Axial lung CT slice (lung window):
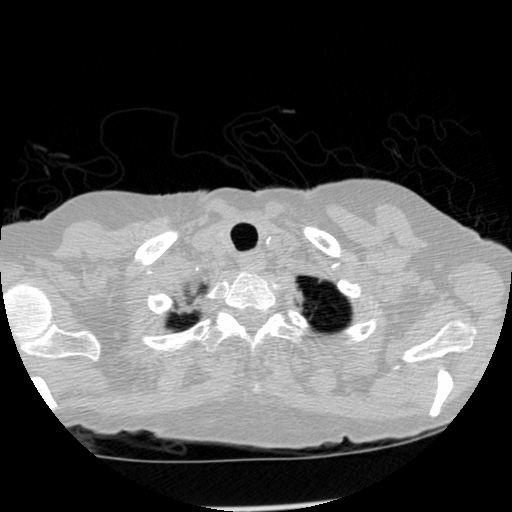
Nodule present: no